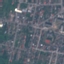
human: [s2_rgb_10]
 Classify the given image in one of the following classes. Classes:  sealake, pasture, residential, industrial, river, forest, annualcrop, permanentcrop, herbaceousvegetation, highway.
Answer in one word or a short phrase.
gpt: Residential